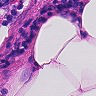
Metastatic tissue present: no